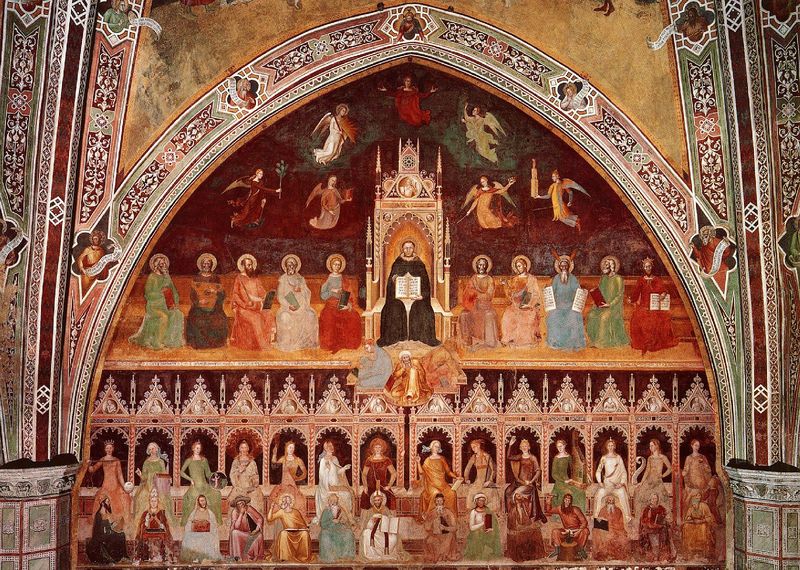
Titel: S. Maria Novella
Schlagwörter: flügel, frauen, menschen, sitzen, männer, pfeiler, stuhl, rot, ornament, kirche, innen, gotik, engel, bogen, italien, könig, papst, thron, wandgemälde, wandmalerei, foto, gewölbe, buch, rippen, mosaik, heiligenschein, spitzbogen, jesus, mittelalter, chor, mönch, heilige, fresko, heilig, blendbogen, fialen, wandpfeiler, apostel, blendarkade